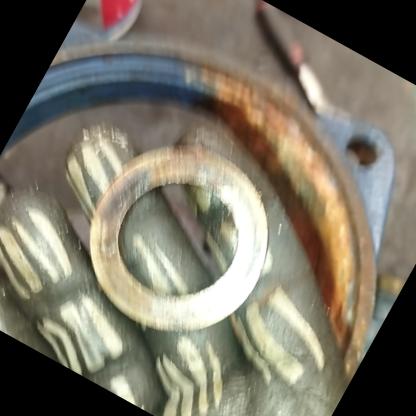
Klasa: inne